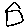
Label: house